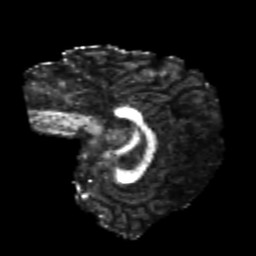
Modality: FA
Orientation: sagittal
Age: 25
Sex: female
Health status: healthy
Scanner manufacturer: philips
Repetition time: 7.386 s
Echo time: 0.08599 s